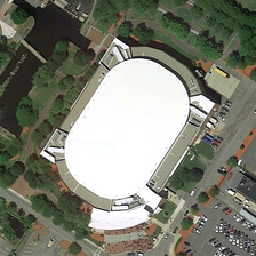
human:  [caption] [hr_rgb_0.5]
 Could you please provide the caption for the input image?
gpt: Many green trees surround huge white buildings, close to ponds and parking lots.

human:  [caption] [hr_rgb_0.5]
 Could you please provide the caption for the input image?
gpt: Many green trees surround a large white building, which is close to the pond and parking lot.

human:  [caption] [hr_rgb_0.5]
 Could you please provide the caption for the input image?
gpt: Many green trees surround a large white building, beside which is a pond and a parking lot.

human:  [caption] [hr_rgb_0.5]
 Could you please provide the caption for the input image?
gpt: Many green trees surround a large white building near the pond and parking lot.

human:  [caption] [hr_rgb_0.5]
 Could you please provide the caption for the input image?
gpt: Many green trees surround a large white building, near a pond and a parking lot.